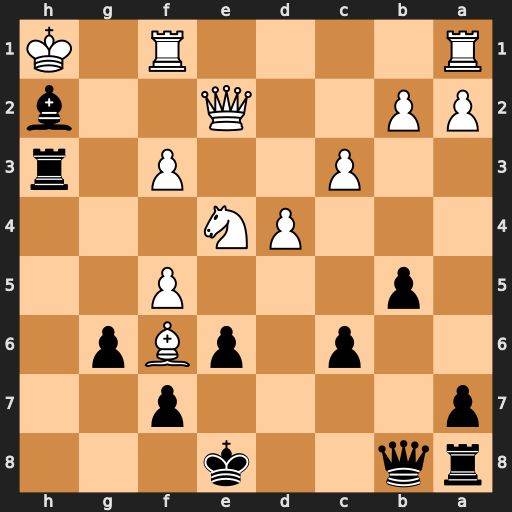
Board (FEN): rq2k3/p4p2/2p1pBp1/1p3P2/3PN3/2P2P1r/PP2Q2b/R4R1K
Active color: b
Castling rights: q
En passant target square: -
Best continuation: Bf4+ Kg2 Rh2+ Kg1 Rxe2